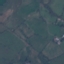
Land use / land cover class: Pasture